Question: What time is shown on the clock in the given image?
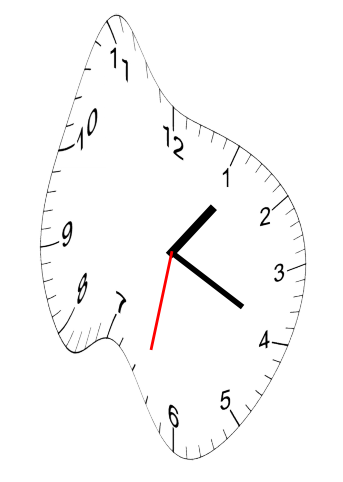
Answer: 01:19:32